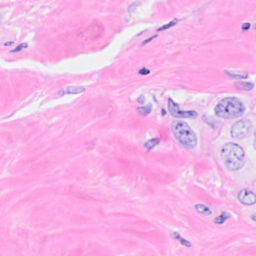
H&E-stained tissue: Breast